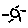
Label: sun